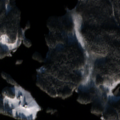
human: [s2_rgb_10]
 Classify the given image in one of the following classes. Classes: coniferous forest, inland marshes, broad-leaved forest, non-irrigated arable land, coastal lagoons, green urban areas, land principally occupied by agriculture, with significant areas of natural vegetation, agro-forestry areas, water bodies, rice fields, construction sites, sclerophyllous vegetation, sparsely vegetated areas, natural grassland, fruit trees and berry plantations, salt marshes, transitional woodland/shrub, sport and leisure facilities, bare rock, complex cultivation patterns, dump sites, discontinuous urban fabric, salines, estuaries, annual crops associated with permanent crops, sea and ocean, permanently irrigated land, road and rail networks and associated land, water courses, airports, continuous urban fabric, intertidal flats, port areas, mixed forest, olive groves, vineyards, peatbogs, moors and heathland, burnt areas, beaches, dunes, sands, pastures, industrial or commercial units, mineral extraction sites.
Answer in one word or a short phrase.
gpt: land principally occupied by agriculture, with significant areas of natural vegetation, coniferous forest, mixed forest, water bodies